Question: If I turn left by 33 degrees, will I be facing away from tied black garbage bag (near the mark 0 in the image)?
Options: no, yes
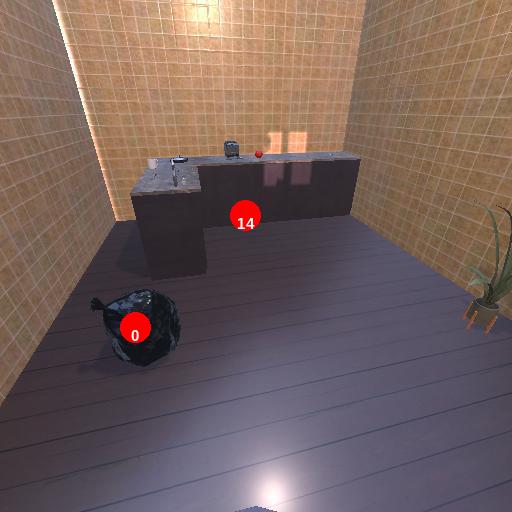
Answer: no